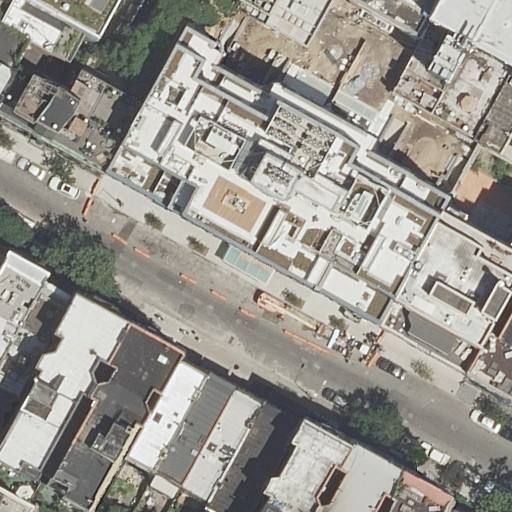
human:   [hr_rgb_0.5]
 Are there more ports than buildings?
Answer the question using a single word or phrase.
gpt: no

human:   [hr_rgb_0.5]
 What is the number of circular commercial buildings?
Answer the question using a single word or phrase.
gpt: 0

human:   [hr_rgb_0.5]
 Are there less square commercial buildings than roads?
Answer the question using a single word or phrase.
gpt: yes

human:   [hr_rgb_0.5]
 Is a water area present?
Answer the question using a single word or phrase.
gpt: no

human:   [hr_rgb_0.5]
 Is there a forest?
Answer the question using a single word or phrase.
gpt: no

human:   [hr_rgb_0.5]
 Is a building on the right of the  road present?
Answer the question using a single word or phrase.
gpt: yes

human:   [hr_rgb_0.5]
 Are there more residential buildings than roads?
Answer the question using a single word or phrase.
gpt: yes

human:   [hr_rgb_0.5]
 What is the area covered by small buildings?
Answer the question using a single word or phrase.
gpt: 192m2

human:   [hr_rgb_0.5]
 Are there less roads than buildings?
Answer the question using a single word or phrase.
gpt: yes

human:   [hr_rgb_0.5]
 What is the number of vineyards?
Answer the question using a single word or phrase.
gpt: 0

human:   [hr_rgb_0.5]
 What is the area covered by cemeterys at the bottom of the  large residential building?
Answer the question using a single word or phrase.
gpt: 0m2

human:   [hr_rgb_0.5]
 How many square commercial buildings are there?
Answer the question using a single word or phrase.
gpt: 0

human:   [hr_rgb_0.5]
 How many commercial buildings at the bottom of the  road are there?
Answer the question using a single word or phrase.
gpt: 0

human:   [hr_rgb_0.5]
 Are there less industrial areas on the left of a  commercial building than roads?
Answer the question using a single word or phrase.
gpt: yes

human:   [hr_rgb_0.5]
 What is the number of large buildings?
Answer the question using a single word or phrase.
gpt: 1

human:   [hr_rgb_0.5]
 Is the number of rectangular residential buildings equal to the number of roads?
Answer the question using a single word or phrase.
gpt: no

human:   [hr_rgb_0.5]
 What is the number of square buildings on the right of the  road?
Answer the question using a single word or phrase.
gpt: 0

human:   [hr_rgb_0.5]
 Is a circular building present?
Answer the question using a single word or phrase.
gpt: no

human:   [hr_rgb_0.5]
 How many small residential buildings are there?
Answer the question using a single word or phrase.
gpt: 7

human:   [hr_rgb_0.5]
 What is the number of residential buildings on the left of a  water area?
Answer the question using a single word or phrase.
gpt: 0

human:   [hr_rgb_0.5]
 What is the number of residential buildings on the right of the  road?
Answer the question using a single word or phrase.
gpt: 9

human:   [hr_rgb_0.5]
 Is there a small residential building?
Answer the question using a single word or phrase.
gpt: yes

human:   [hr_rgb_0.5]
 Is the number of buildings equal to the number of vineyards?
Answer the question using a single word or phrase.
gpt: no

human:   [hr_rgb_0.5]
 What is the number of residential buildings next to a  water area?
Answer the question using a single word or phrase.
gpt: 0

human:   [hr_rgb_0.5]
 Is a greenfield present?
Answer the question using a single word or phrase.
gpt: no

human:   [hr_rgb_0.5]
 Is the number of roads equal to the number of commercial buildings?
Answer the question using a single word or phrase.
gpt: no

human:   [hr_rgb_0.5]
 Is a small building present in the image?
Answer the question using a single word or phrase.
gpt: yes

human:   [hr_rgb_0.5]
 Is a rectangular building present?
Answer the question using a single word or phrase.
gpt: yes

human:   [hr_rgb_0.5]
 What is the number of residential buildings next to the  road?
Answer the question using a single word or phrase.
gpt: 24

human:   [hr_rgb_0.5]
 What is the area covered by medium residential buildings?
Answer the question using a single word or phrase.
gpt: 3996m2

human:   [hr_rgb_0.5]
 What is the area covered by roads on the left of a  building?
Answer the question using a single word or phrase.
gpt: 0m2

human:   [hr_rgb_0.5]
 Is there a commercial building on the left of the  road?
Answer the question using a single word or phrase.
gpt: no

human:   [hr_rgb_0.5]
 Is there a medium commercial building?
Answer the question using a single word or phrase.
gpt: no

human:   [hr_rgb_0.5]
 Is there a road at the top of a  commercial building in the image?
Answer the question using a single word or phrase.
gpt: no

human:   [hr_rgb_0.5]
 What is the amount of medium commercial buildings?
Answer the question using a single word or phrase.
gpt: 0

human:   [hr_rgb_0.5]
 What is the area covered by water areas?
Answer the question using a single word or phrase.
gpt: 0m2